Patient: sex M, age 76
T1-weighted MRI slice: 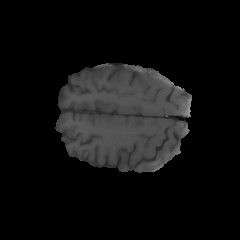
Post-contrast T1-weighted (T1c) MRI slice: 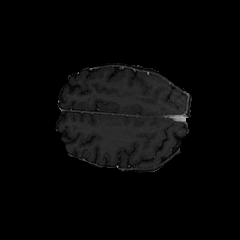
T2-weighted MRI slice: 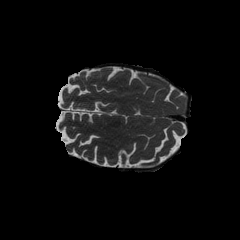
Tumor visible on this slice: no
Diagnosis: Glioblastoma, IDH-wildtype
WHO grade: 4